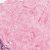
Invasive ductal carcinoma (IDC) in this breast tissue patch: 0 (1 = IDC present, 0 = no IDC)